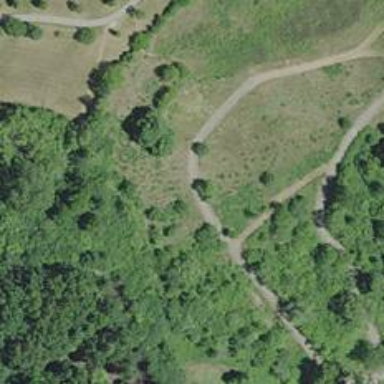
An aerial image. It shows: Service road designated as golf cart path.